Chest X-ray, PA view. Patient: 46 years old, sex F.
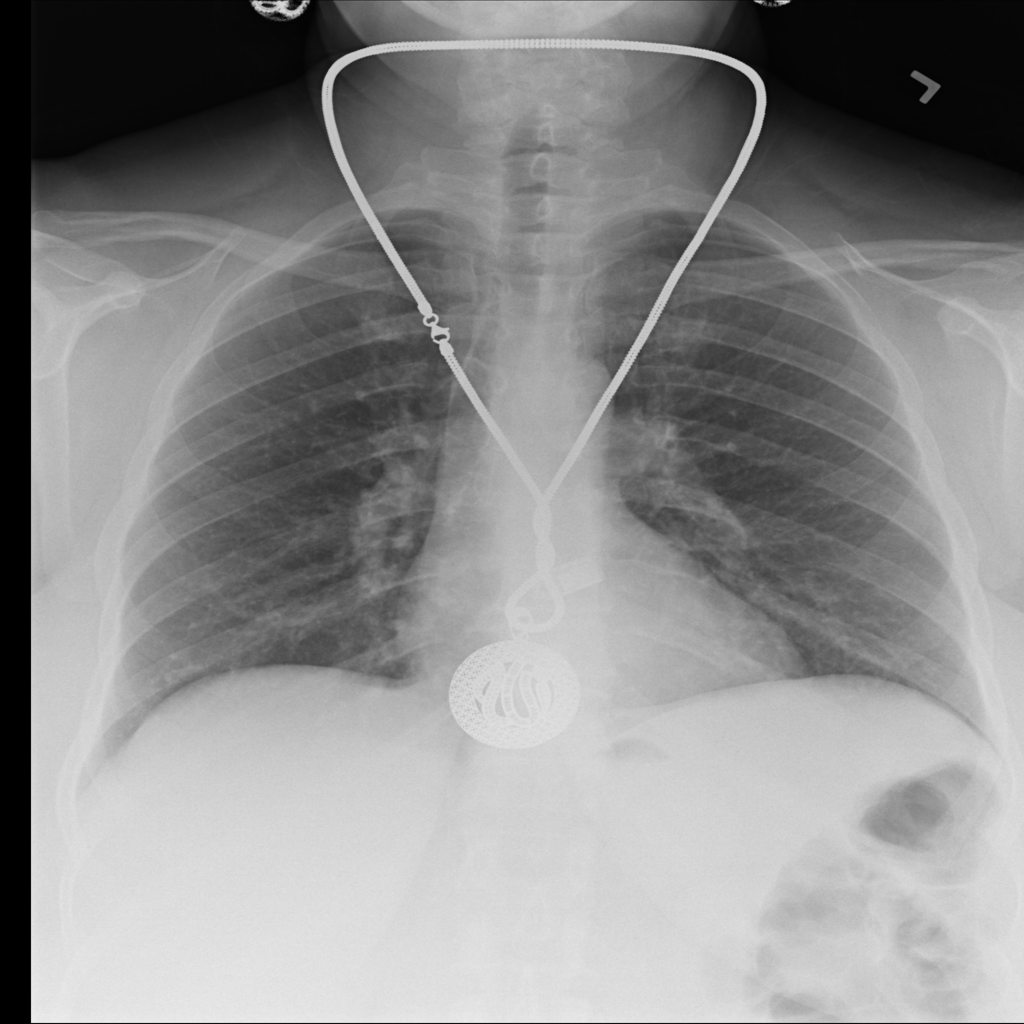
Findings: No Finding